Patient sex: F
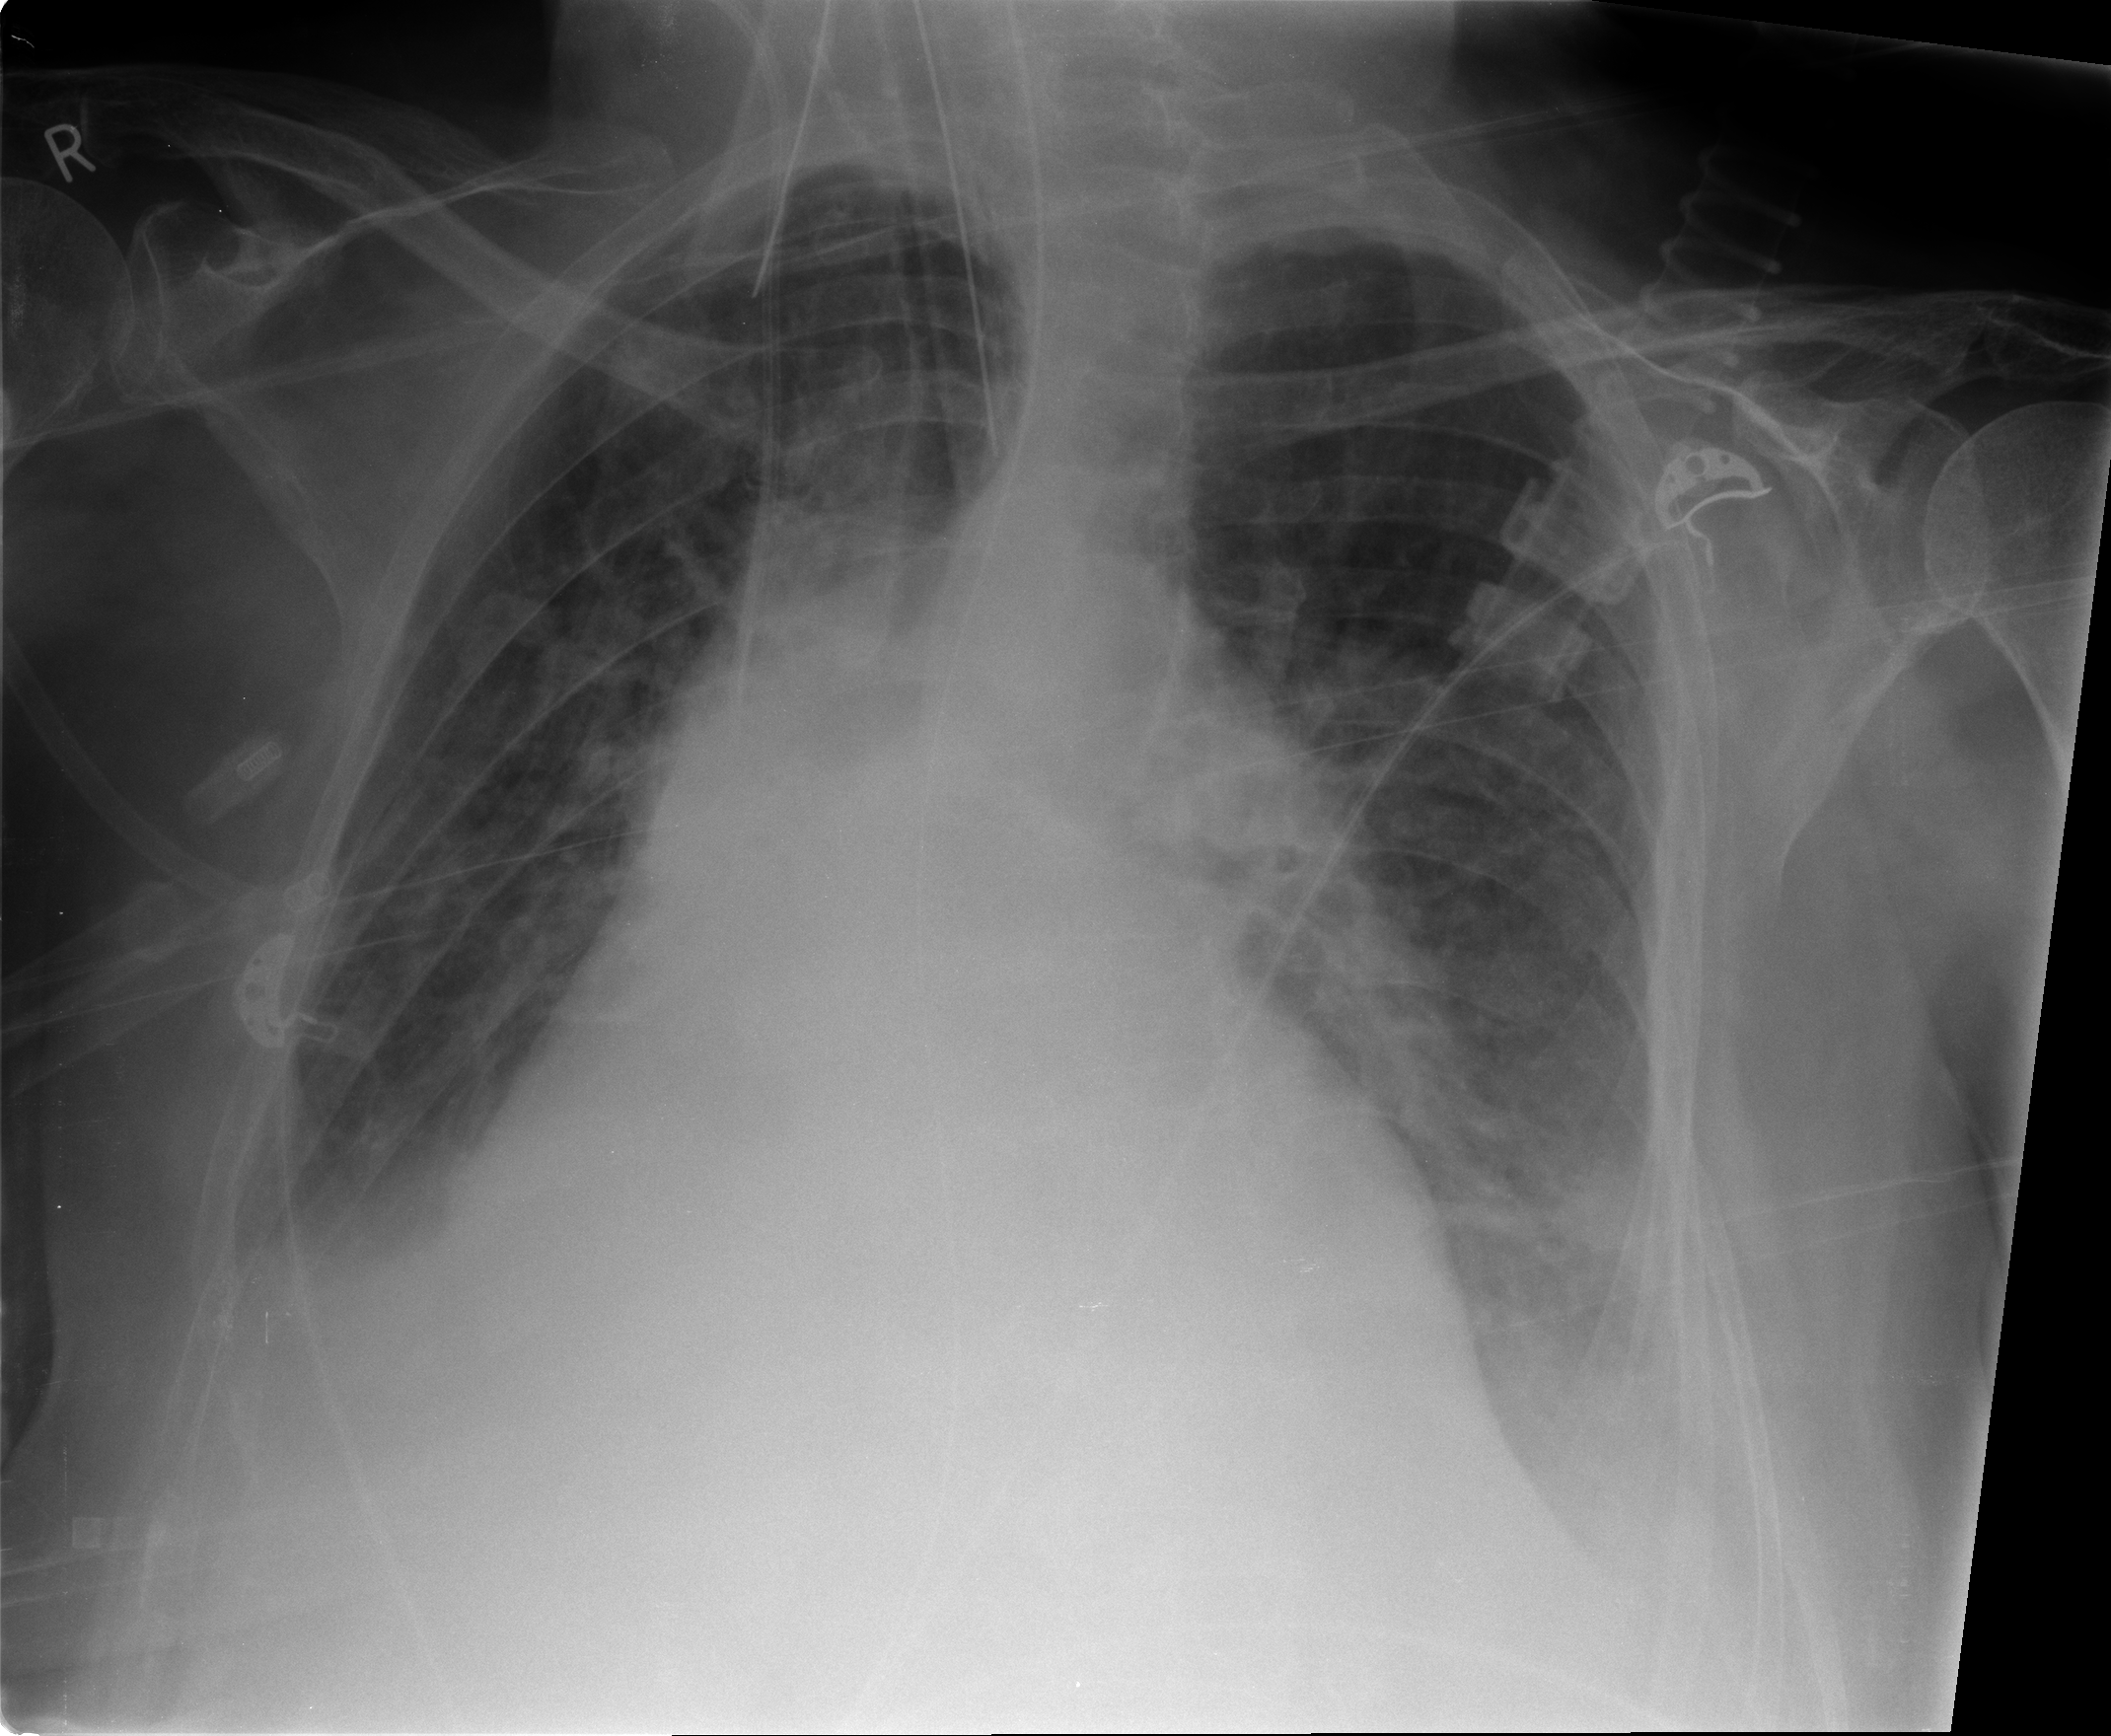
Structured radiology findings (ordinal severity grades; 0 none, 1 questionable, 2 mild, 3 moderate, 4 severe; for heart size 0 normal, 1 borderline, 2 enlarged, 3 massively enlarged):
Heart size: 3
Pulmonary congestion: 2
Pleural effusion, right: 2
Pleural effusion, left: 1
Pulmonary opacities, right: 1
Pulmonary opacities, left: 0
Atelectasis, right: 2
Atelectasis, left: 2